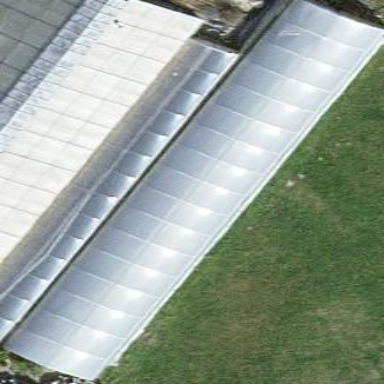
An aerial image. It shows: Greenhouse.